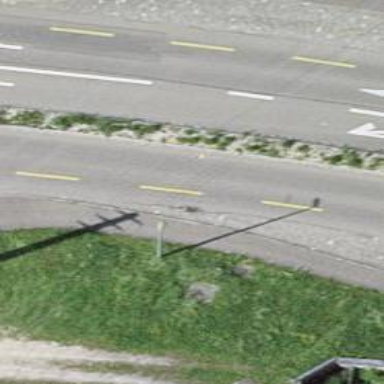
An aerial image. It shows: Primary highway with asphalt surface and lanes for cycling on both sides.